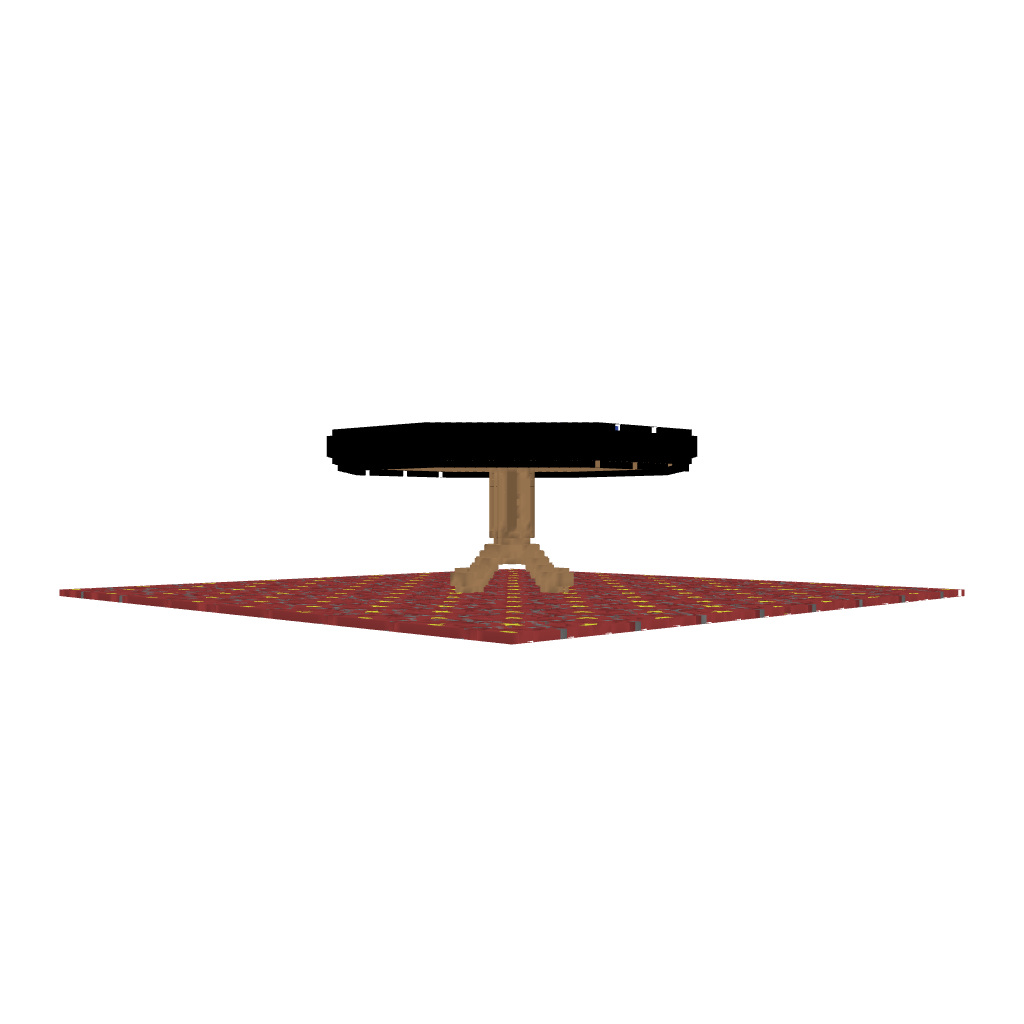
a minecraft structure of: Poker Table bad low quality